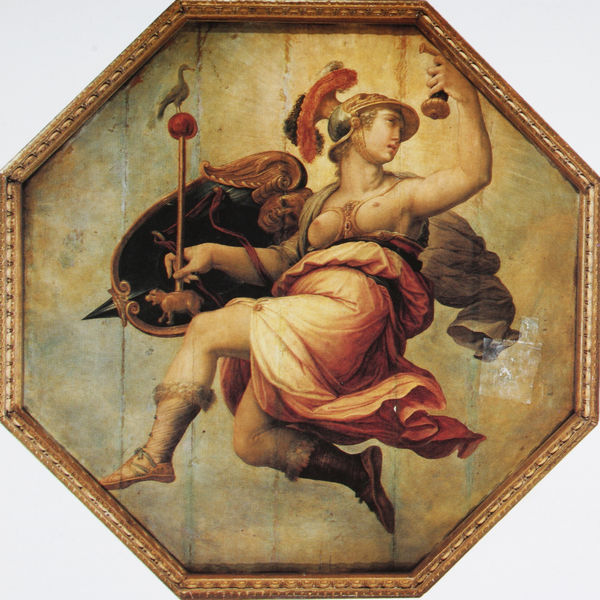
Titel: Palazzo Vecchio, Saal der Elemente, Allegorie der Gerechtigkeit, Sala degli Elementi, Allegoria della Giustizia
Künstler: Giorgio Vasari
Standort: Florenz
Institution: Palazzo Vecchio
Schlagwörter: akt, blau, dunkel, feder, flügel, gemälde, gott, hand, himmel, kopf, mann, nackt, umhang, vogel, wolken, grün, mädchen, bewegung, braun, brust, busen, frau, hell, holz, hut, kleid, mund, nase, schwarz, ölbild, blick, rot, tier, tiere, tuch, wolke, malerei, rock, arm, arme, augen, falten, gesicht, rahmen, spitze, tablett, taube, teller, bild, spiegel, spiegelung, vögel, wind, sonne, gewand, gold, mantel, stoff, kontrast, fliegen, engel, oktagon, beine, federbusch, apfel, brüste, füße, schuhe, stab, laufen, krieg, wehen, dick, weiblich, wandmalerei, nadel, strumpf, sandalen, knie, oben, unten, fleisch, griff, schild, schwein, antike, maske, medaillon, flug, schweben, mollig, schwert, waffe, kugel, helm, stiefel, schuh, allegorie, mythologie, personifikation, göttin, rüstung, sieg, rolle, knauf, sandale, götter, amazone, mythologisch, griechenland, antikisierend, löwe, fresko, hermes, helmbusch, hera, emblem, drehung, athene, minerva, schwebend, rahne, nike, diana, oktogon, achteck, achteckig, oktogonal, göttlich, zepter, schutz, athena, kriegerin, fratze, geist, schützen, bedeckung, reichsapfel, aphrodite, mythisch, attribute, helmzier, deckenbild, flüge, siegen, kriegsgöttin, hel, vieleck, gewan, vollschlank, reichapfel, untersätzer, ormnament, ufrau, schikd, dckenbildnis